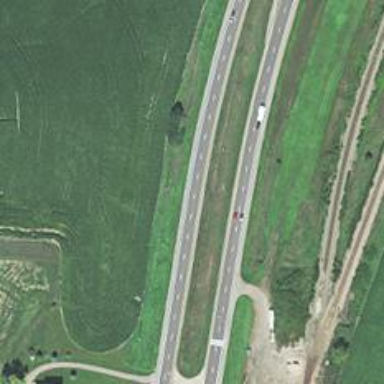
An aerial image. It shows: This image shows trunk highway that functions as expressway.